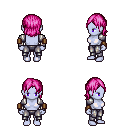
a pixel art fantasy rpg character, female body template, dark elf, purple skin, steel arm armor, metal pants, pink long bangs hairstyle, leather bracers, four views (front, back, left, right), 2x2 character sprite sheet, small pixel art, hard edges, no anti-aliasing